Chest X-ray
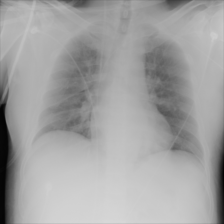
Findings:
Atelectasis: negative
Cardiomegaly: negative
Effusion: negative
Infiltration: negative
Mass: negative
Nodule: negative
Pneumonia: negative
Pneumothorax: negative
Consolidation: negative
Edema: negative
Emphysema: negative
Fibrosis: negative
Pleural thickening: negative
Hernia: negative